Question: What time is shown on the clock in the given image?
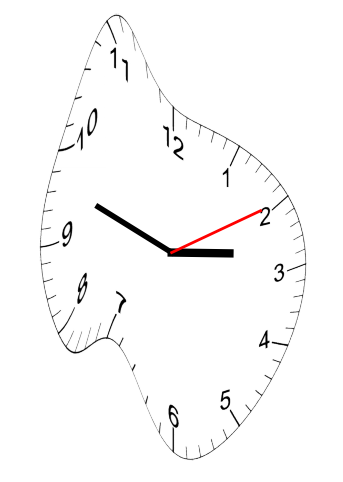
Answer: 02:48:10